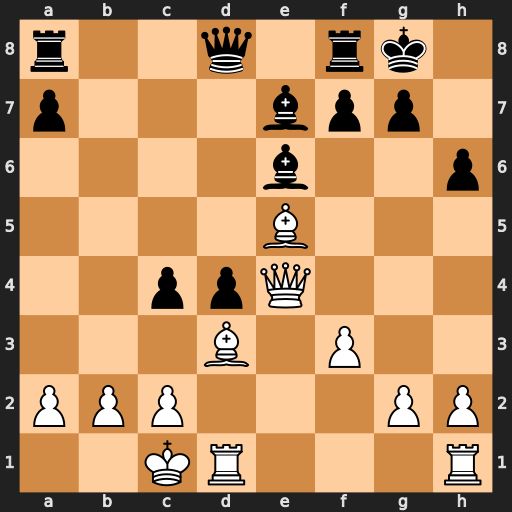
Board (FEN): r2q1rk1/p3bpp1/4b2p/4B3/2ppQ3/3B1P2/PPP3PP/2KR3R
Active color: w
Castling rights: -
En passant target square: -
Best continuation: Qh7#